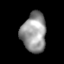
Tissue: lung
Cell type: Epithelial cells
Senescence score: 0.1923
Nuclear area (px): 949
Mean DAPI intensity: 150.938